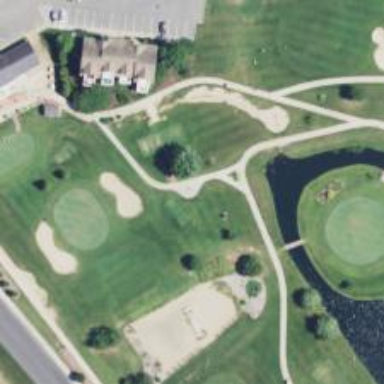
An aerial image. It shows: Service road used as golf cart path.